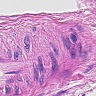
Metastatic tissue present: no